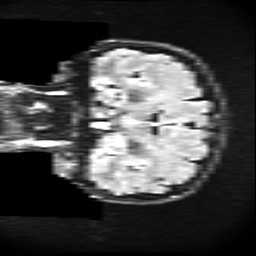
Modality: FLAIR
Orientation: coronal
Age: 42
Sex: female
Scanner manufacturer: ge
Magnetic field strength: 3 T
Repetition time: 11 s
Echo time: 0.1497 s